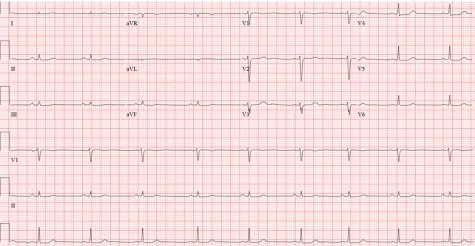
(A) Representative 12-lead electrocardiogram.
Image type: electrography (ekg)